Question: I'm practicing my Swift coding and since I'm a designer I wanted to make custom design for my app. It is simple to do list app. It has 2 views. First is TableView with my to do items, and second view is about adding a new item.
My cell is rounded and has border color. How can I stylize a cell? I came across so many tuts but I haven't managed to find that answers my question.
I heard it can be done by stylizing prototype cell, but I don't really know how. I google everywhere and nothing I've found explains my question.
Here is my design:

Can you guide me, please?
My code so far:
'''
import UIKit
class FirstViewController: UIViewController, UITableViewDataSource {
@IBOutlet weak var tableView: UITableView!
// Delete functionality
func tableView(tableView: UITableView, commitEditingStyle editingStyle: UITableViewCellEditingStyle, forRowAtIndexPath indexPath: NSIndexPath) {
if editingStyle == UITableViewCellEditingStyle.Delete {
listItems.removeAtIndex(indexPath.row)
}
tableView.reloadData()
}
// This function calculates how many rows our table has according to listItems array
func tableView(tableView: UITableView, numberOfRowsInSection section: Int) -> Int {
return listItems.count
}
// Data in cells
func tableView(tableView: UITableView, cellForRowAtIndexPath indexPath: NSIndexPath) -> UITableViewCell {
let cell = UITableViewCell(style: UITableViewCellStyle.Default, reuseIdentifier: "cell")
cell.textLabel?.text = listItems[indexPath.row] as String
cell.backgroundColor = UIColor.clearColor()
cell.layer.borderWidth = 2.0
cell.layer.borderColor = UIColor.whiteColor().CGColor
cell.layer.cornerRadius = 15
tableView.separatorColor = UIColor.clearColor()
// self.tableView.contentInset = UIEdgeInsetsMake(0, 0, 10, 0);
return cell
}
override func viewDidAppear(animated: Bool) {
// Refreshing our table
tableView.reloadData()
}
override func viewDidLoad() {
super.viewDidLoad()
// Do any additional setup after loading the view, typically from a nib.
listItems = savedItems.arrayForKey("UserInputs") as! [NSString]
tableView.reloadData()
}
override func didReceiveMemoryWarning() {
super.didReceiveMemoryWarning()
// Dispose of any resources that can be recreated.
}
}
enter code here
'''
I've set all options od background color to blue and for tint to be white and when I go into simulation, font of cell text is black. If somebody know how to fix this, let me now.
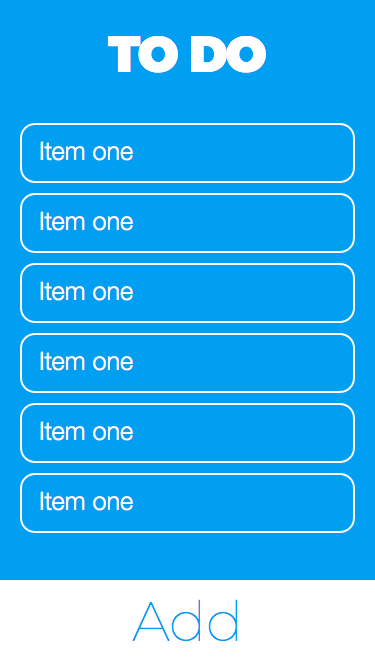
Answer: To Obtain that result your have to put a 'containingView' inside a custom tableViewCell and give the radius and the white color to that 'containingView' rather than the cell.
Start from the storyboard and add your 'containingView' and 'label' (I don't know what font you used):
<URL>
I have decided to add a view on top of your 'tableView' to get that result but I think you can use also 'titleForHeaderInSection' and 'willDisplayHeaderView' to get the same result.
Your 'ViewContollerScene' should look like this:
<URL>
But you also have to make sure that you assign the constraint to your 'containingView' otherwise you won't get that result:
<URL>
then make sure that you set the 'identifier'
<URL>
and the customClass that you created for your cell
<URL>
Here the code:
'''
import UIKit
import QuartzCore
class ToDoCustomTableViewCell: UITableViewCell {
@IBOutlet weak var containingView: UIView!
@IBOutlet weak var customLabel: UILabel!
override func awakeFromNib() {
super.awakeFromNib()
containingView.layer.borderWidth = 2
containingView.layer.borderColor = UIColor.whiteColor().CGColor
containingView.layer.cornerRadius = 20
containingView.layer.masksToBounds = true
}
override func setSelected(selected: Bool, animated: Bool) {
super.setSelected(selected, animated: animated)
// Configure the view for the selected state
}
}
'''
and
'''
class ViewController: UIViewController, UITableViewDataSource, UITableViewDelegate{
var listItems = ["item One" ,"item One","item One","item One","item One","item One" ]
@IBOutlet weak var tableView: UITableView!
// Delete functionality
func tableView(tableView: UITableView, commitEditingStyle editingStyle: UITableViewCellEditingStyle, forRowAtIndexPath indexPath: NSIndexPath) {
if editingStyle == UITableViewCellEditingStyle.Delete {
listItems.removeAtIndex(indexPath.row)
}
tableView.reloadData()
}
// This function calculates how many rows our table has according to listItems array
func tableView(tableView: UITableView, numberOfRowsInSection section: Int) -> Int {
return listItems.count
}
// Data in cells
func tableView(tableView: UITableView, cellForRowAtIndexPath indexPath: NSIndexPath) -> UITableViewCell {
let cell = tableView.dequeueReusableCellWithIdentifier("customCell", forIndexPath: indexPath) as! ToDoCustomTableViewCell
cell.customLabel.text = listItems[indexPath.row]
return cell
}
override func viewDidLoad() {
super.viewDidLoad()
// Do any additional setup after loading the view, typically from a nib.
}
}
'''
final result should be this. If you want to change the distance between your 'containingViews' you just have to reduce the distance from the 'contentView'. Just keep in mind that what your are seeing are the borders of your 'containingViews' not your cell borders and that's the reason why you have to get rid of the cell separator.
<URL>
Finally you can find the project on <URL>